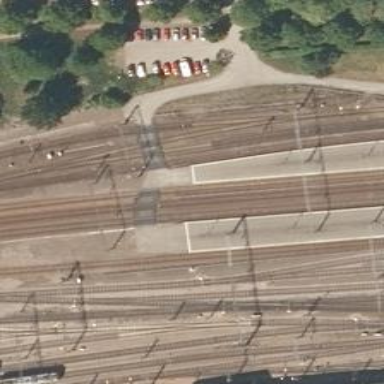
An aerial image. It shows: Crossing for the railway.